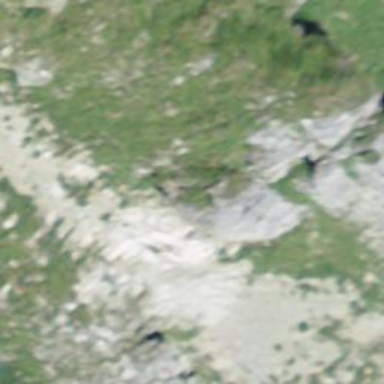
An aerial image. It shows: Natural cliff.